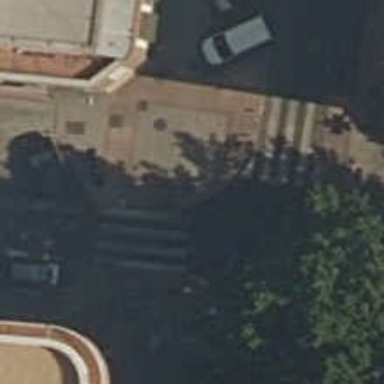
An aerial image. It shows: Uncontrolled zebra crossing on the road.